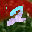
Label: 2